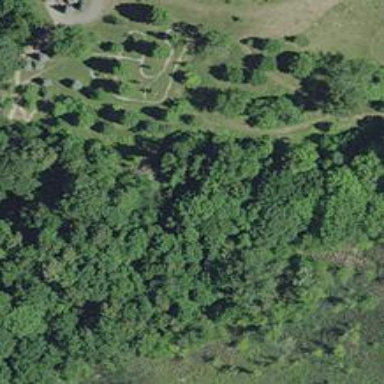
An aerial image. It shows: Natural path.